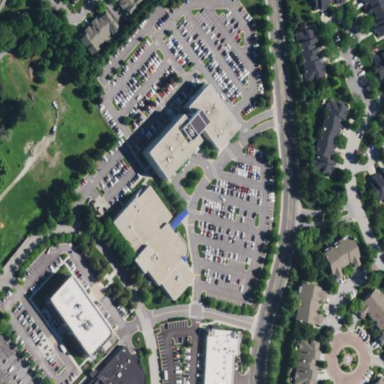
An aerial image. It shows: Commercial area.